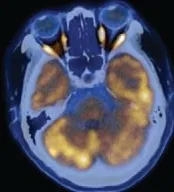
61-year-old woman after suffering a stroke. (F) Axial FSE T2WI confirmed no significant changes or sign of atrophy in the cerebellum. CT = computed tomography, DWI = diffusion-weighted imaging, FDG = fluorodeoxyglucose, FSE = fast spin echo, MRI = magnetic resonance imaging, PET = positron emission tomography.
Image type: radiology (pet)